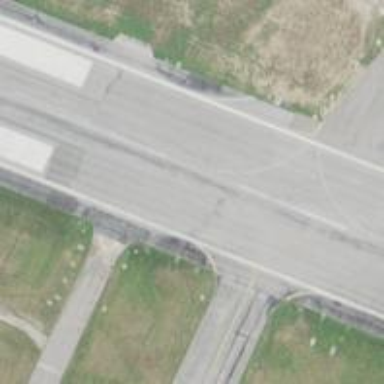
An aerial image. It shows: Runway surface made of asphalt at airport.